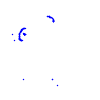
Particle: proton